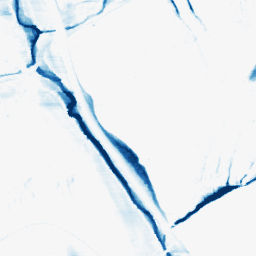
Category: morphological
Decomposition family: morphological_ellipse
Decomposition parameters: operation: closing
width: 5
height: 30
Upsampling method: quintic
Upsampling parameters: scale: 8
Upsampling scale: 8